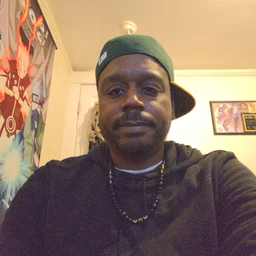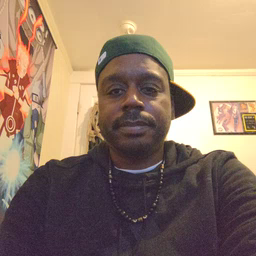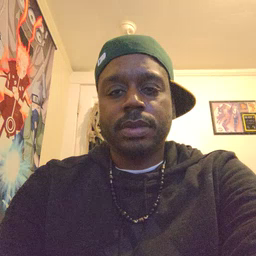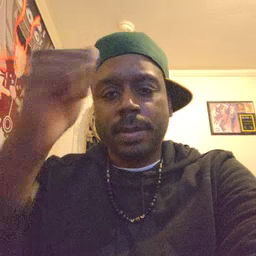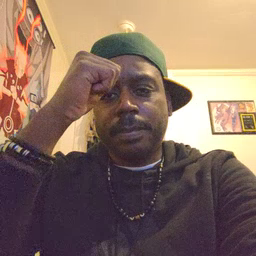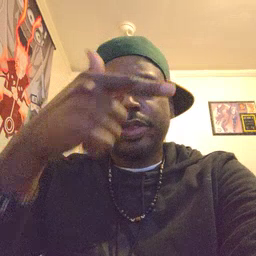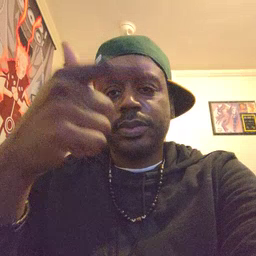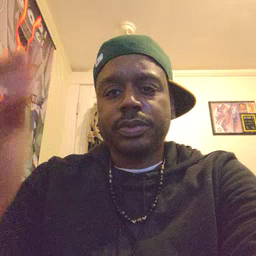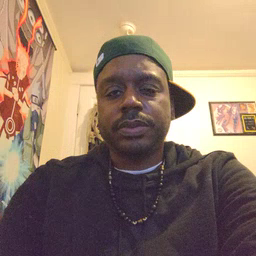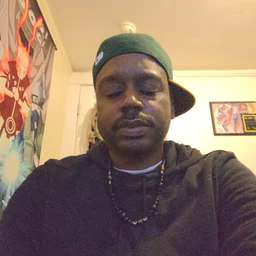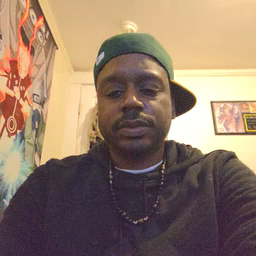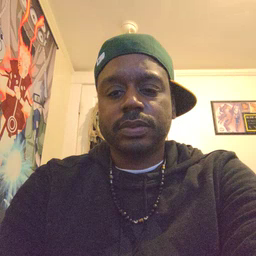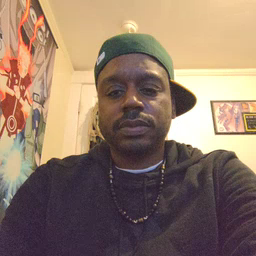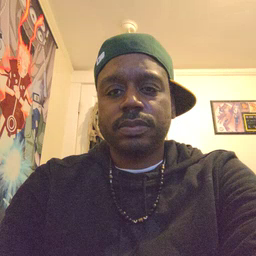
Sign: brother